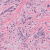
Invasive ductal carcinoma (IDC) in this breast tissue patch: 1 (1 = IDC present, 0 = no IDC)